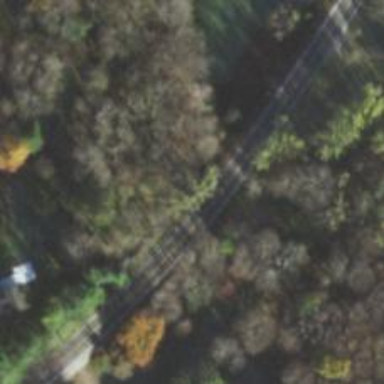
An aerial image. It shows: Primary highway.